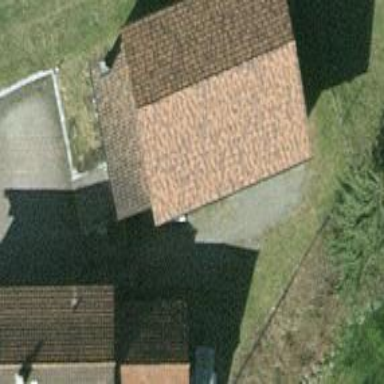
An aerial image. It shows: Building with gabled roof.